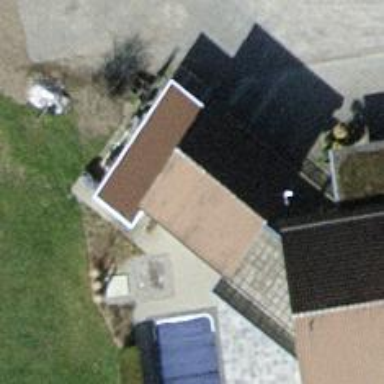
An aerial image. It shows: Simple house.